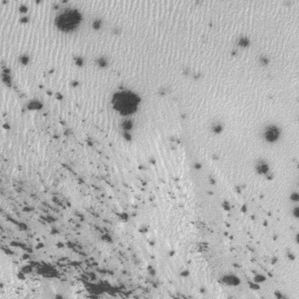
Label: frost